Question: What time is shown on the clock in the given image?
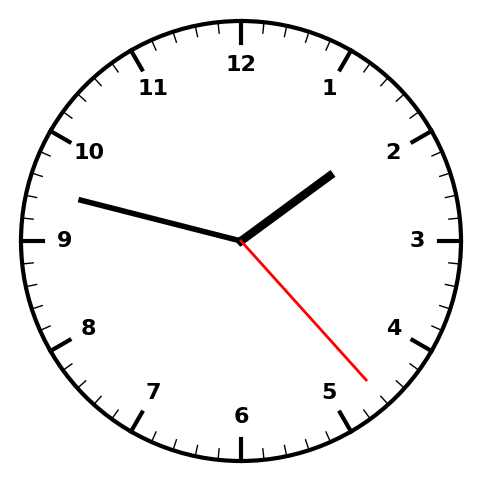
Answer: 01:47:23